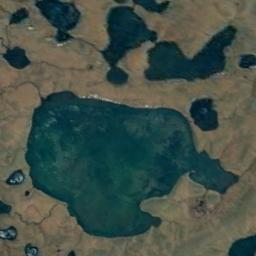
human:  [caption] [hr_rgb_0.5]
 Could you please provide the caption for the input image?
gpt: Some lakes of different sizes lie in a wasteland and the water is deep green .

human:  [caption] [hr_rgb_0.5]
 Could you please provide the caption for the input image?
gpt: The lake in the picture is slender .

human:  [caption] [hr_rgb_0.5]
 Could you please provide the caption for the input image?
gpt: There are many lakes of different shapes and sizes .

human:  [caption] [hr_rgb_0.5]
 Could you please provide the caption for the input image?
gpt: An irregularly shaped blue-blue lake is surrounded by yellow-brown mountains, With many small lakes next to it .

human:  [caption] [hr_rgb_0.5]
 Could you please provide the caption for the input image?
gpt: There are many lakes with brown earth around .